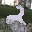
Label: 2